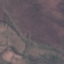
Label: HerbaceousVegetation